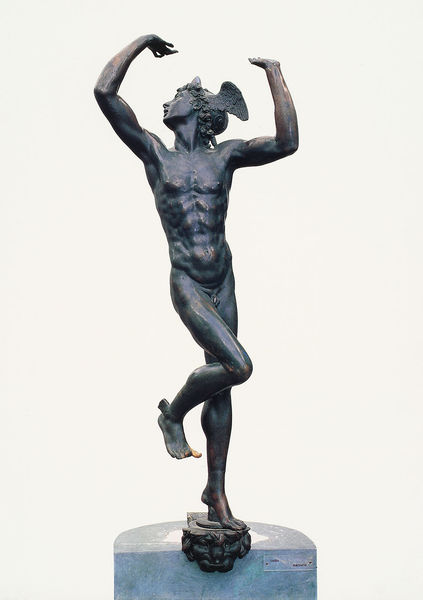
Titel: Merkur
Künstler: Benvenuto Cellini
Institution: Florenz, Bargello
Schlagwörter: flügel, nackt, hut, stützen, gesicht, locken, renaissance, skulptur, füße, liebe, bauch, bronze, podest, freude, helm, jüngling, hermes, götterbote, merkur, flügelhut